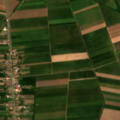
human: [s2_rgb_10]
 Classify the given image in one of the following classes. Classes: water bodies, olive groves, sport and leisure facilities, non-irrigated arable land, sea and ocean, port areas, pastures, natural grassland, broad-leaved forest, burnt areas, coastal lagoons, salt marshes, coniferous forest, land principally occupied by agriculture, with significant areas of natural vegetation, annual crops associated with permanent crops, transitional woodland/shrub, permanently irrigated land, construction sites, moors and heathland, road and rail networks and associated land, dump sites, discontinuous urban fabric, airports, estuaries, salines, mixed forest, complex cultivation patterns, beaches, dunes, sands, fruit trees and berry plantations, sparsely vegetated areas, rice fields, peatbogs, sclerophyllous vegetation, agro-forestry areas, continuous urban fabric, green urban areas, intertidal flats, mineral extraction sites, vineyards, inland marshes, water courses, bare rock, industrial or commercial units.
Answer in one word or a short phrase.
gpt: discontinuous urban fabric, non-irrigated arable land, complex cultivation patterns